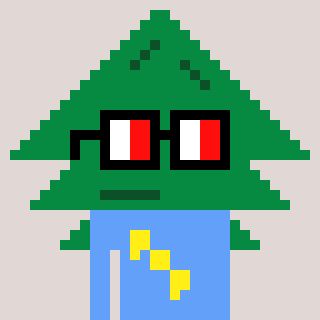
a pixel art character with square glasses with black frames and red eyes, a fir-shaped head and a blue-colored body on a warm background